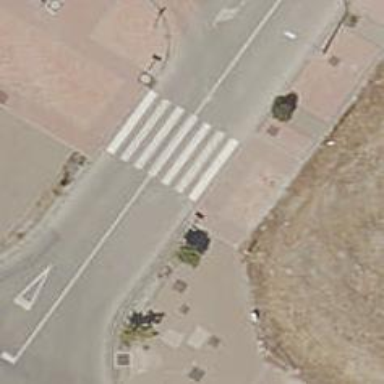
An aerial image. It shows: Zebra crossing on the road.